Question: So I want all 6 elements of the third column to go into a vector of 6 elements. How would I do this?

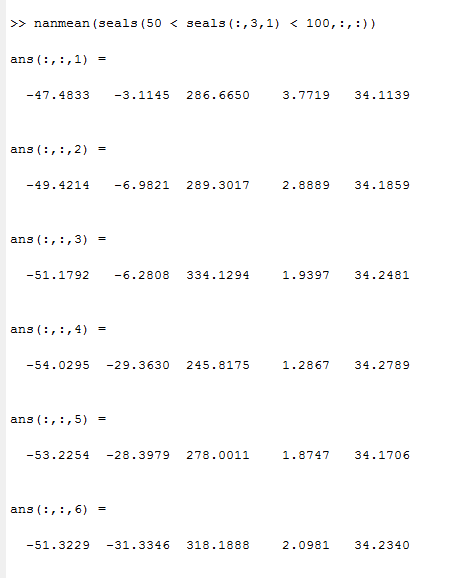
Answer: First of all, you cannot use the comparison operator to compare against an interval the way you do. I suggest you try to run this bit of code:
'''
x = 1:10;
4 < x < 7
'''
On my system I get the answer
'''
ans =
1 1 1 1 1 1 1 1 1 1
'''
which, I suspect, is not what you want. The solution is to divide your condition like this
'''
(4 < x) & (x < 7)
'''
giving
'''
ans =
0 0 0 0 1 1 0 0 0 0
'''
as expected.
Now, back to your actual question. If you know how many elements the resulting vector should have, then you can use 'reshape':
'''
mask = (50 < seals(:, 3, 1)) & (seals(:, 3, 1) < 100)
x = nanmean(seals(mask, :, :));
v = reshape(x(:, 3, :), 6, 1);
'''
However, in this case you're using a search criteria to find which values to select and therefore probably don't know beforehand how long the final vector will be. Another option is then to first retrieve the values you want and then reshape them into a vector using the colon operator '(:)' like this:
'''
mask = (50 < seals(:, 3, 1)) & (seals(:, 3, 1) < 100)
x = nanmean(seals(mask, :, :));
y = x(:, 3, :);
v = y(:);
'''
In both cases I've also introduced a separate selection mask to slightly increase readability.